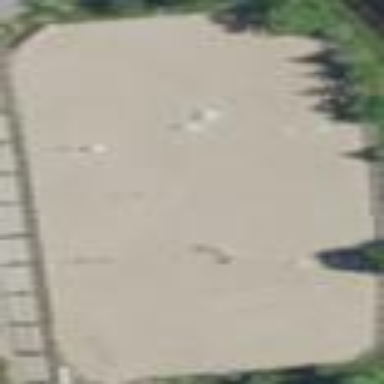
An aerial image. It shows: Equestrian pitch used for leisure and sports activities.